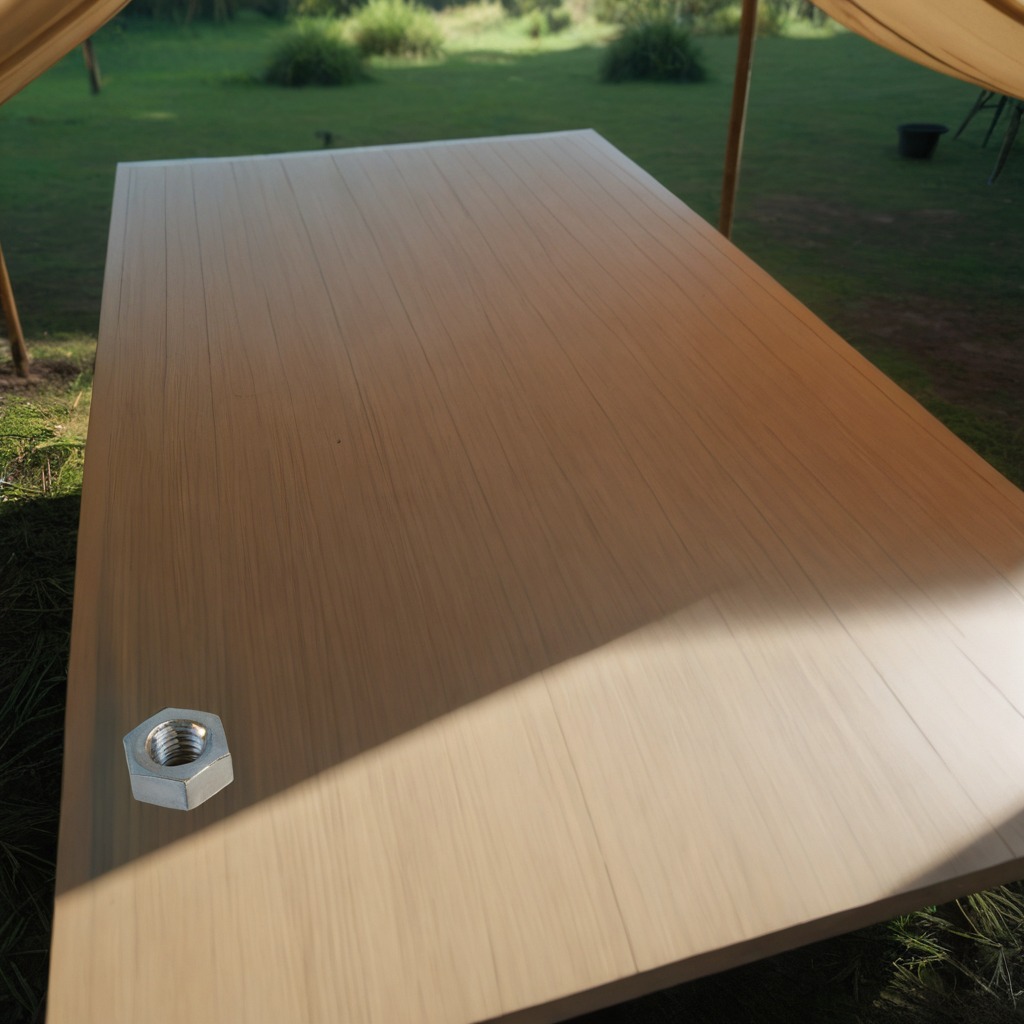
A metal nut is lying on a wooden table inside a jungle field workshop tent humid ambient light worn but